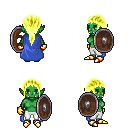
a pixel art fantasy rpg character, female body template, orc, green skin, blue cape, white pants, gold ponytail hairstyle, gold gloves, gold boots, shield, four views (front, back, left, right), 2x2 character sprite sheet, small pixel art, hard edges, no anti-aliasing